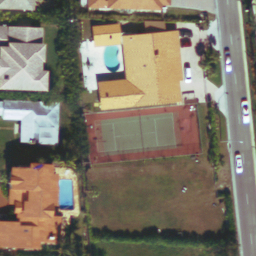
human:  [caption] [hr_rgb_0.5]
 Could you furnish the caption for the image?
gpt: A tennis court is surrounded by some trees and swimming pools beside .

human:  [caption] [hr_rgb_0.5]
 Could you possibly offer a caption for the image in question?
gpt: A small tennis court with some plants and swimming pools beside .

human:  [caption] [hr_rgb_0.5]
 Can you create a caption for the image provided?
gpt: There is a tennis court surrounded by some trees and swimming pools beside .

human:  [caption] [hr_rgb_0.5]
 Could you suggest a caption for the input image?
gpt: There is a small tennis court with some swimming pools beside .

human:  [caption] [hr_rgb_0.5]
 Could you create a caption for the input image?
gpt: There is a small tennis court and surrounded by some plants and swimming pools beside .